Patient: sex M, age 54
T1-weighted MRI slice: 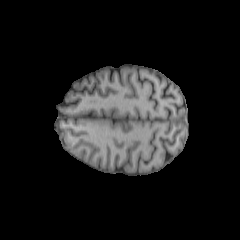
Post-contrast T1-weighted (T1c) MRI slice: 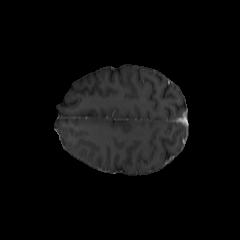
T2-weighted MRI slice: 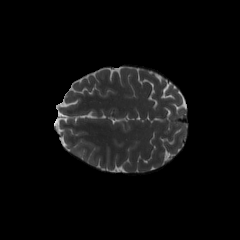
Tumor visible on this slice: yes
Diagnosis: Astrocytoma, IDH-wildtype
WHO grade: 3